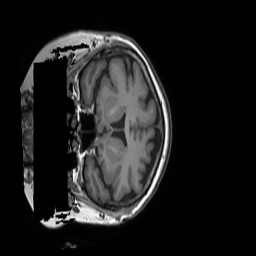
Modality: T1w
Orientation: coronal
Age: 65
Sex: female
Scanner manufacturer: siemens
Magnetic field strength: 3 T
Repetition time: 1.55 s
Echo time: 0.00234 s